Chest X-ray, AP view. Patient: 42 years old, sex F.
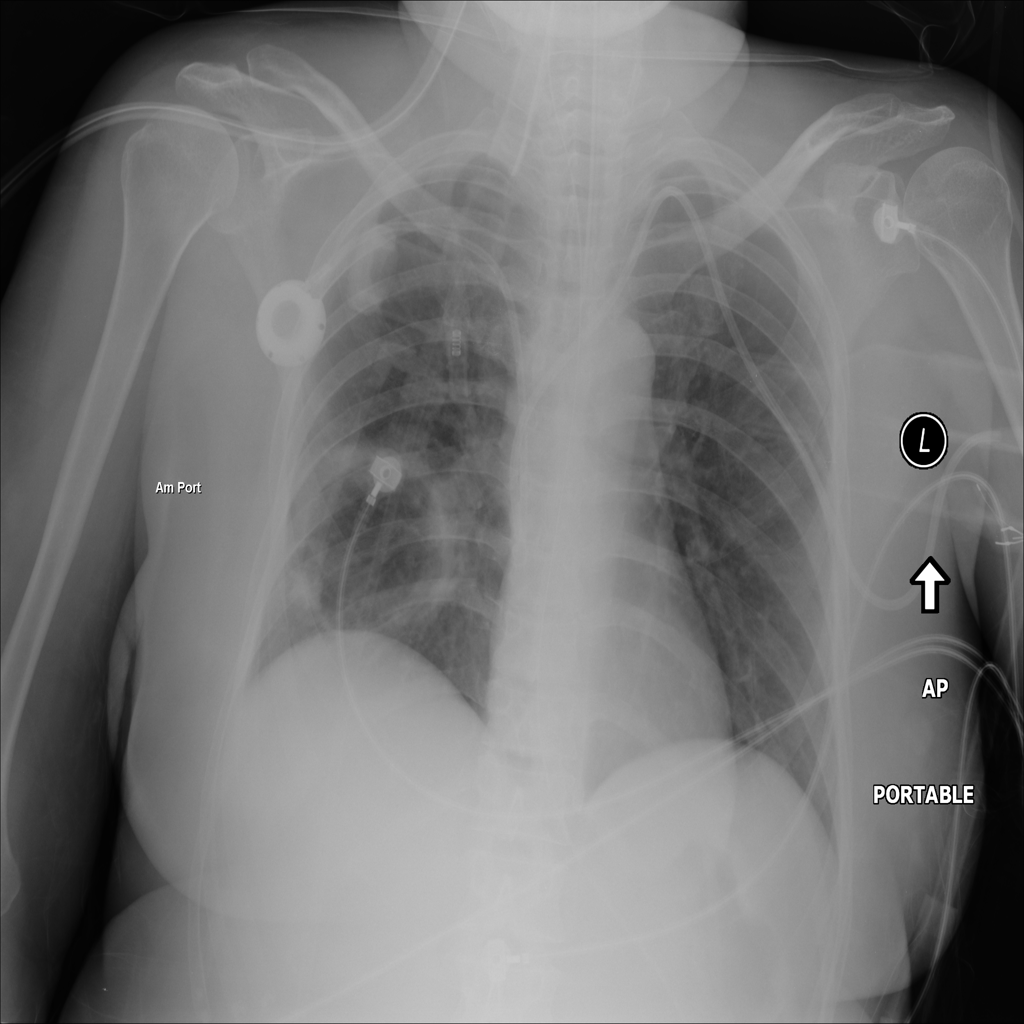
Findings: No Finding